Question: I have the fallowing code.
'''
var ctx = new XrmContext(new Uri(serviceUrl));
ctx.Credentials = new NetworkCredential("username", "password", "domain");
ctx.AccountSet.First();
'''
Silverlight version is (In fiddler we have here the same result)
'''
var ctx = new AdzzContext(new Uri(serviceUri));
ctx.HttpStack = System.Data.Services.Client.HttpStack.ClientHttp;
ctx.UseDefaultCredentials = false;
ctx.Credentials = new NetworkCredential("username", "password", "admin");
var query = ctx.AccountSet;
var async = new DataServiceCollection<Account>();
async.LoadCompleted += async_LoadCompleted;
async.LoadAsync(query);
'''
What give me the falling error.
> The response payload is a not a valid response payload. Please make
sure that the top level element is a valid Atom element or belongs to
'<URL>' namespace.
When I look at fiddler I see a redirect to the adfs server

I saw this <URL>, but it is for CRM 4, And in the context of the OData I can't put a token.
My target is so,
To make a Silverlight library for business logic (BL) purpose - So I can debug it easily in my computer - and it will run perfectly in the CRM environment,
How can I do it?
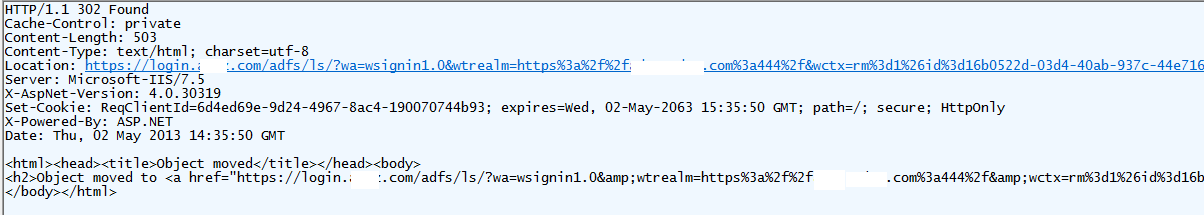
Answer: you need to generate the early bound classes (using crmsvcutil.exe) and specify the 'ServiceContextName' parameter.
Assuming your context is 'XrmContext', you need to instantiate in this way:
'''
var context = new XrmContext(service);
'''
where 'service' is the 'IOrganizationService' web service.
You don't need to specify the credentials because the connection credentials are handled when you instantiate the 'OrganizationServiceProxy'
Sample code: <URL>